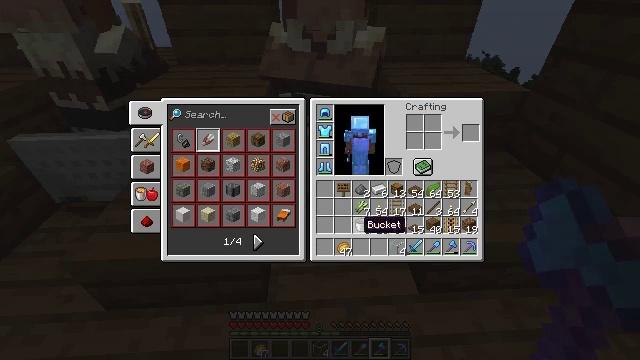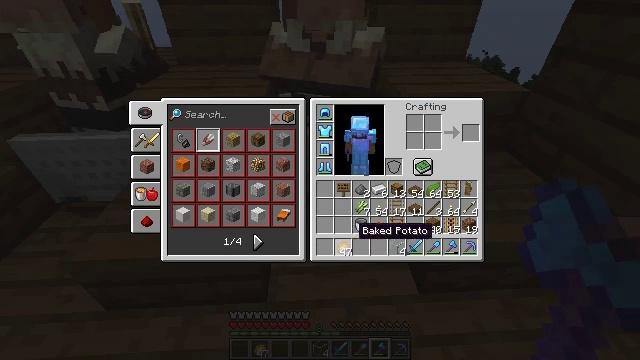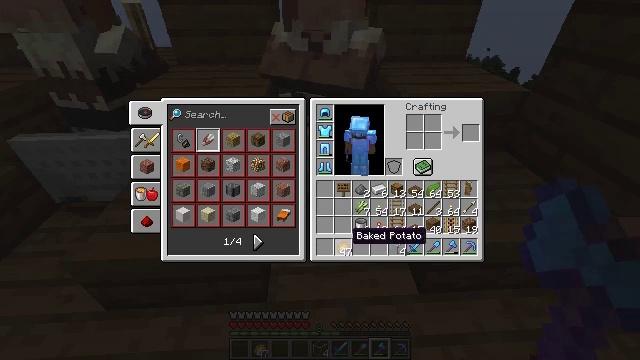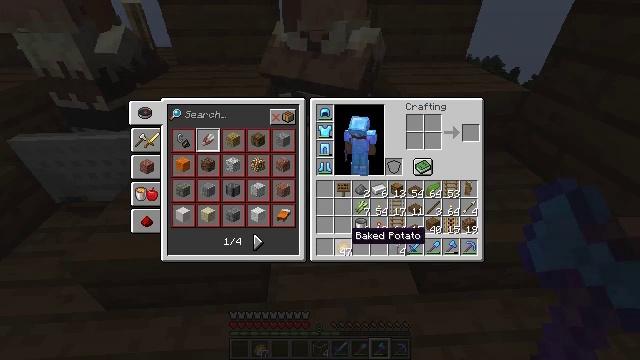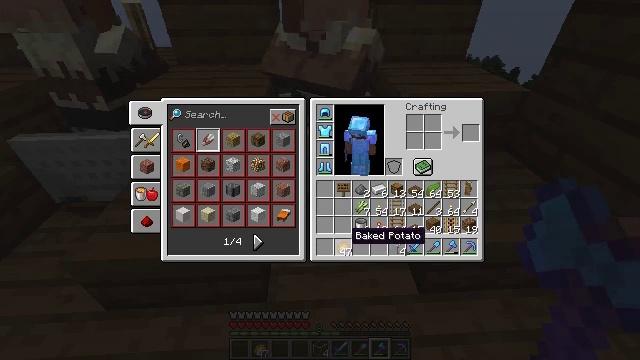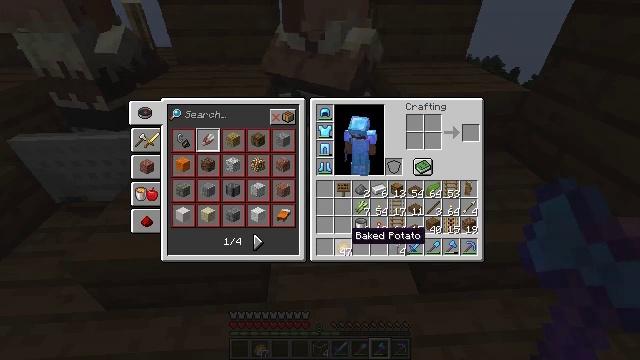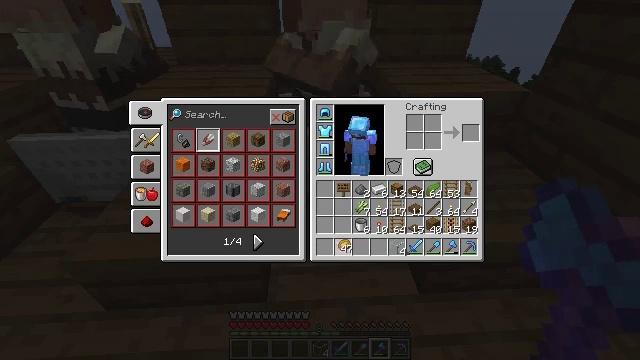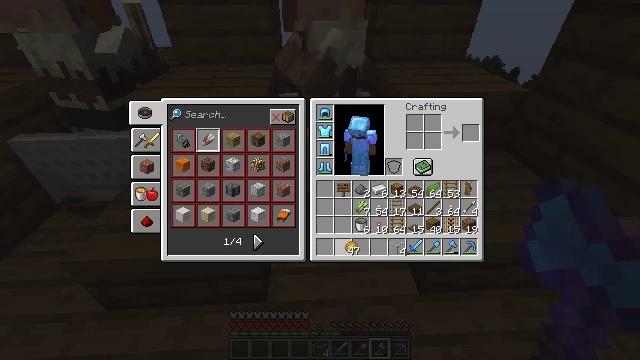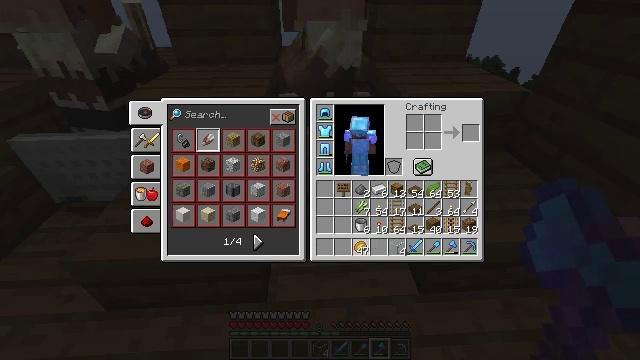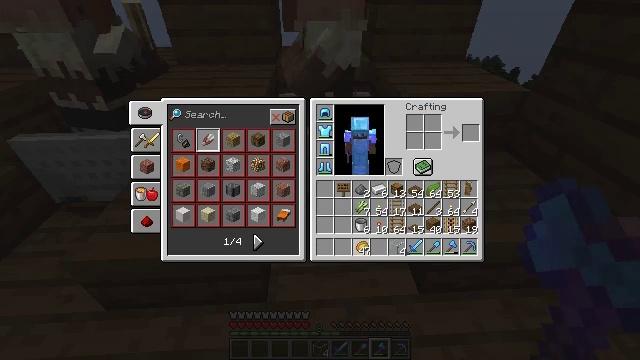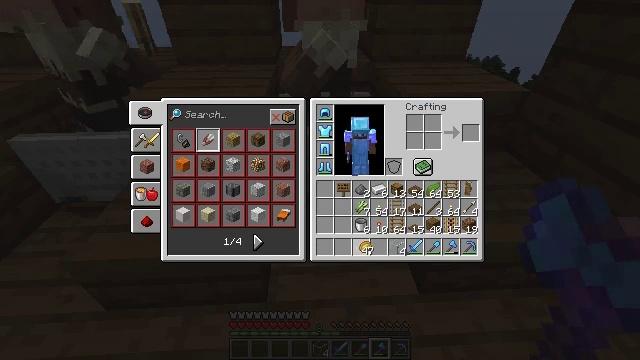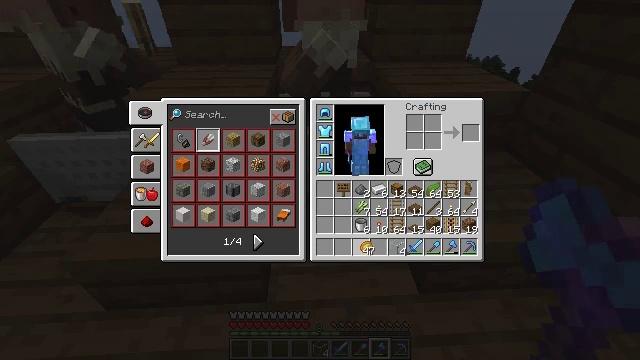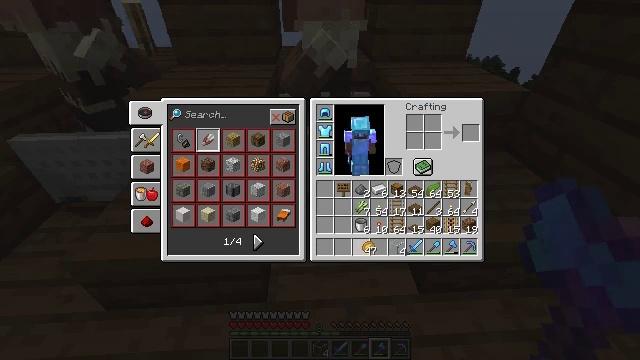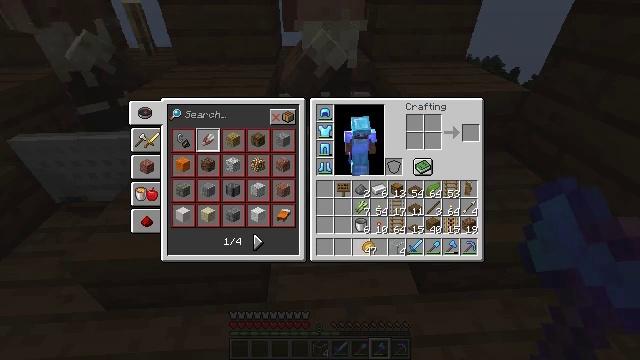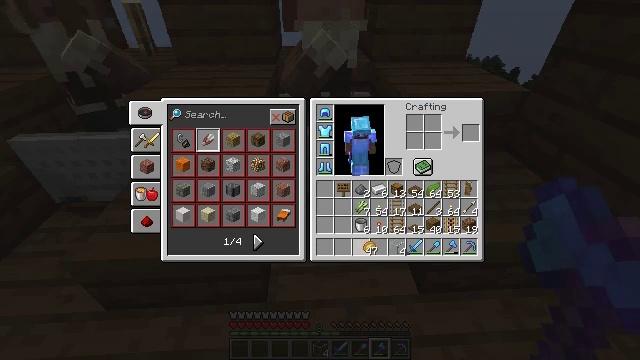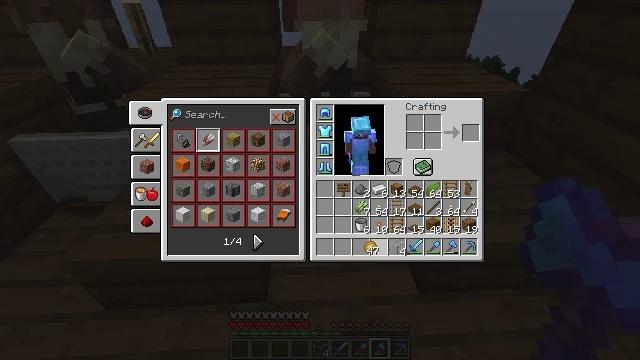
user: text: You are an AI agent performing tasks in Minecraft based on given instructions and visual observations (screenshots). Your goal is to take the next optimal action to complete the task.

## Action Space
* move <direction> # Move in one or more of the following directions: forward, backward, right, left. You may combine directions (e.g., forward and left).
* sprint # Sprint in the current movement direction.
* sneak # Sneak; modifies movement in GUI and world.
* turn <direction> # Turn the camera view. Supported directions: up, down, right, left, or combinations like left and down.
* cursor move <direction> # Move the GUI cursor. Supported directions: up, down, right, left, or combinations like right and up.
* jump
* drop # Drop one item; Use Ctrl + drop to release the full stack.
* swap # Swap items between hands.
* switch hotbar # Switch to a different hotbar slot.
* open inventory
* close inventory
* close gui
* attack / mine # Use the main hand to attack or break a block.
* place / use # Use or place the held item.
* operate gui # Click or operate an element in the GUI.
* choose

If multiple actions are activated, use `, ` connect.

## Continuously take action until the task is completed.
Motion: motion action
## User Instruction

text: Drop a spruce sign.
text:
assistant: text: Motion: no_op
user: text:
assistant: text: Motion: no_op
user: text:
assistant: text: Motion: no_op
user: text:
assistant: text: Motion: no_op
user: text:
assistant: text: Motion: no_op
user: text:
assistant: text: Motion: operate gui
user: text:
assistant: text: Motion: cursor move right, operate gui
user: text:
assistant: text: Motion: cursor move right
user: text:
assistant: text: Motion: no_op
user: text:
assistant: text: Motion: no_op
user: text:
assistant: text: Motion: no_op
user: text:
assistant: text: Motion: no_op
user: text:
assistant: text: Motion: no_op
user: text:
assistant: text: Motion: no_op
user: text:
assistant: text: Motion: no_op
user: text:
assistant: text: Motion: no_op
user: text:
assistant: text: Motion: no_op
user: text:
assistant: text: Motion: no_op
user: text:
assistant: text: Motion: no_op
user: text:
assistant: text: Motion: no_op
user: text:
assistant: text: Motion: no_op
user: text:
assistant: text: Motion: operate gui
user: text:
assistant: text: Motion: operate gui
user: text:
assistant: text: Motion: operate gui
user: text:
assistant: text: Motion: no_op
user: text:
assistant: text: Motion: cursor move right and down
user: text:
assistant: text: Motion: cursor move right
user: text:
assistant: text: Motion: no_op
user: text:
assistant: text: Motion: no_op
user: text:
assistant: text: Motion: no_op